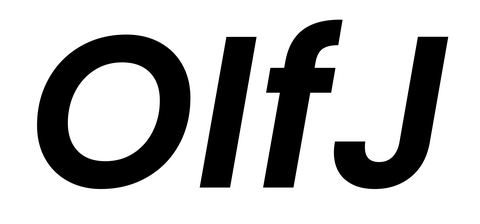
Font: Poppins-SemiBoldItalic